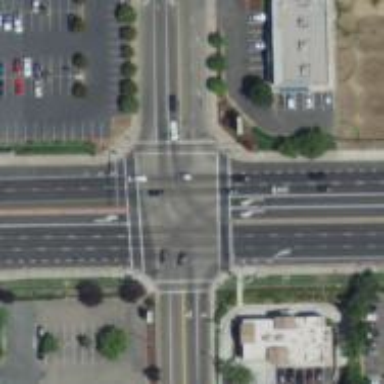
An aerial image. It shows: Marked crossing on the road.